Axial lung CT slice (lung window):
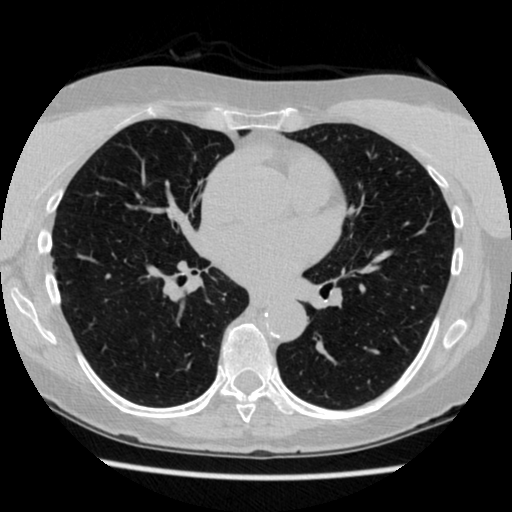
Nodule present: no